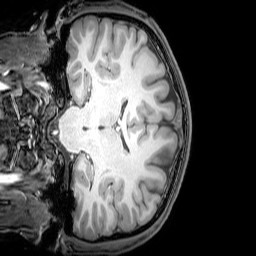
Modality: T1w
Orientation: coronal
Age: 20
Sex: male
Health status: healthy
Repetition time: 0.081 s
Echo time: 0.037 s